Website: macys
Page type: account-selection
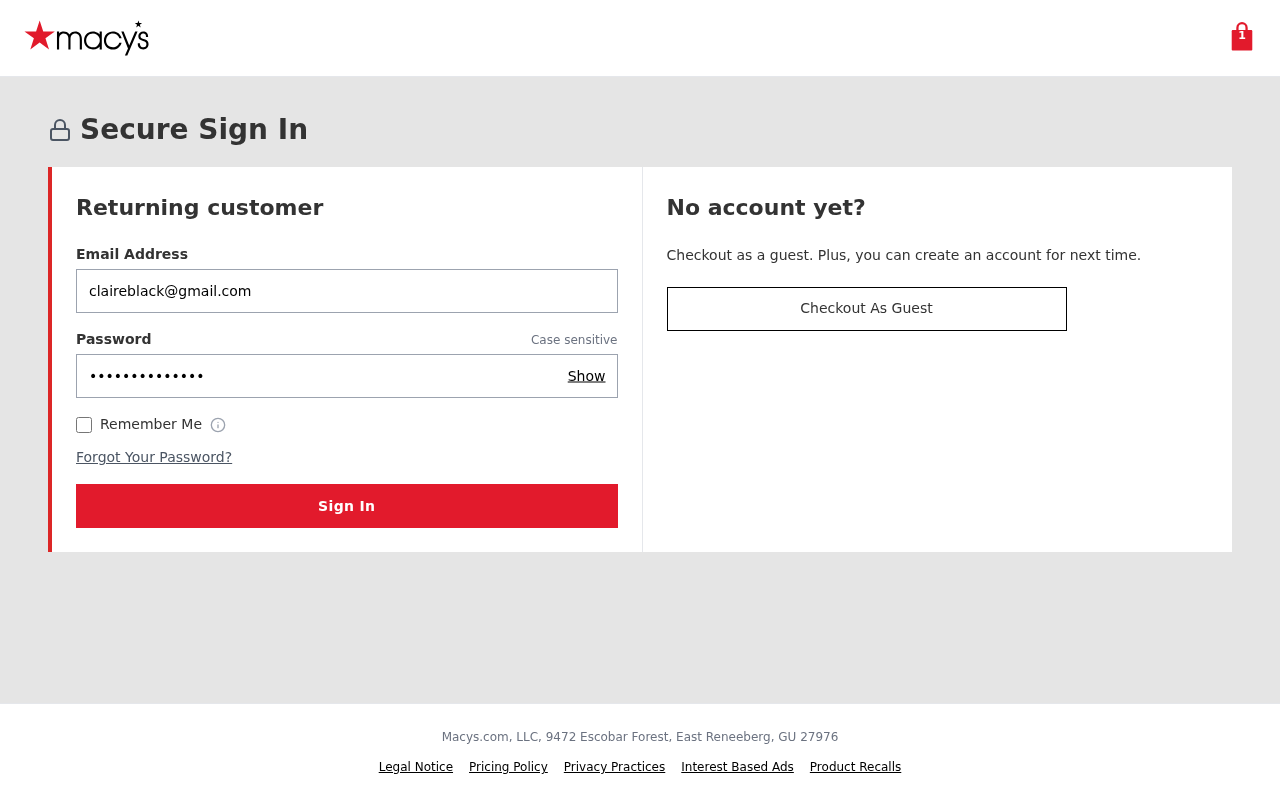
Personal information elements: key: PII_EMAIL
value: claireblack@gmail.com
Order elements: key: ORDER_NUM_ITEMS
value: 1